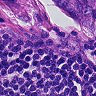
Metastatic tissue present: yes